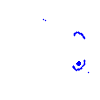
Particle: kaon